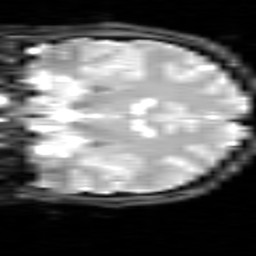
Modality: inplaneT2
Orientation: coronal
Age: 24
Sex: female